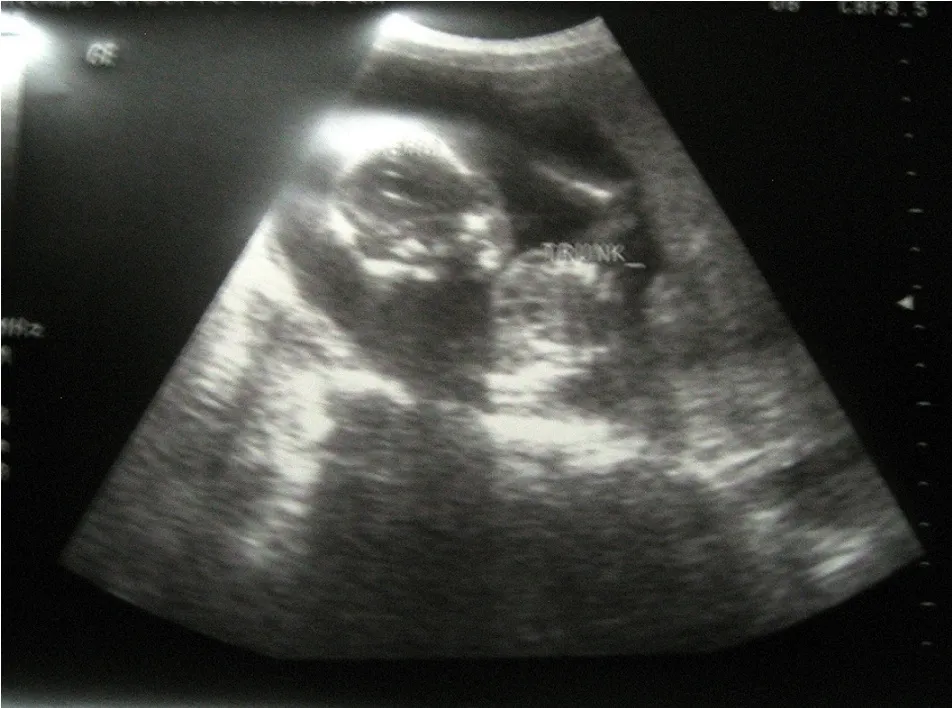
Ultrasound abdomen with live 17-week intrauterine fetus and large amount of free intraperitoneal fluid.
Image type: radiology (ultrasound)